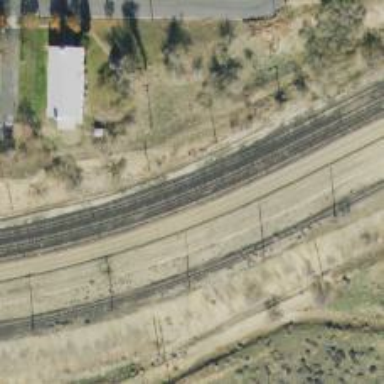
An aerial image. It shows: Disused railway yard.